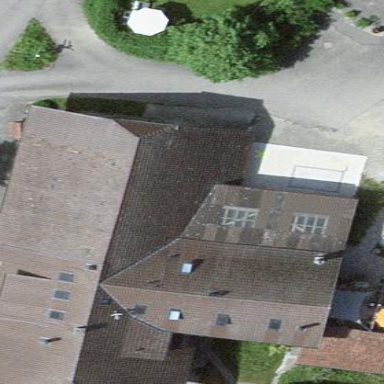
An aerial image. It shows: Farm building.